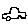
Label: car